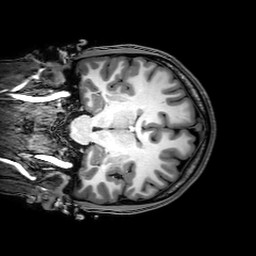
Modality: T1w
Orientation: coronal
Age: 21
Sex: male
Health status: healthy
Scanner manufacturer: philips
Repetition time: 0.008208 s
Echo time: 0.00376 s